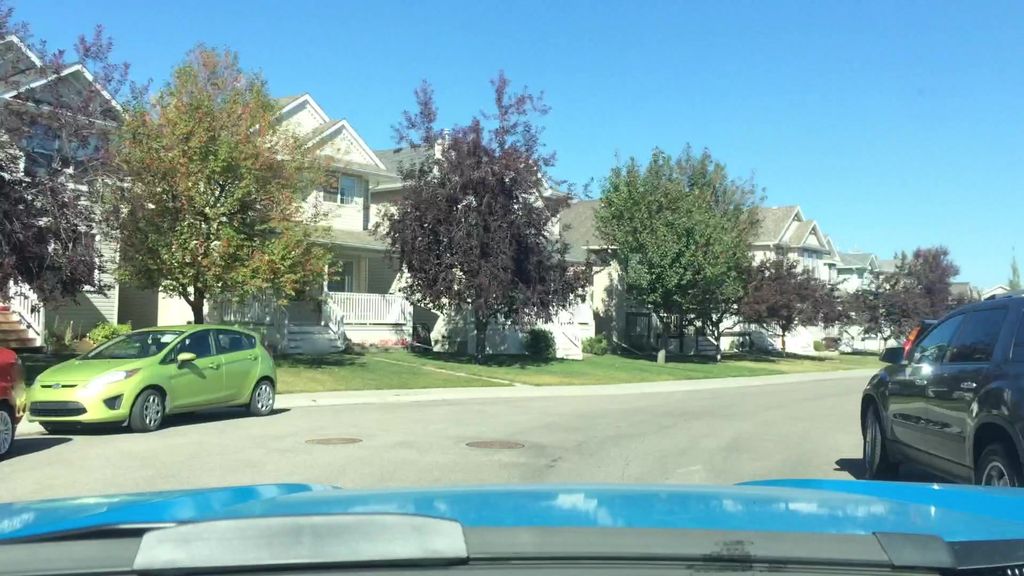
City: calgary